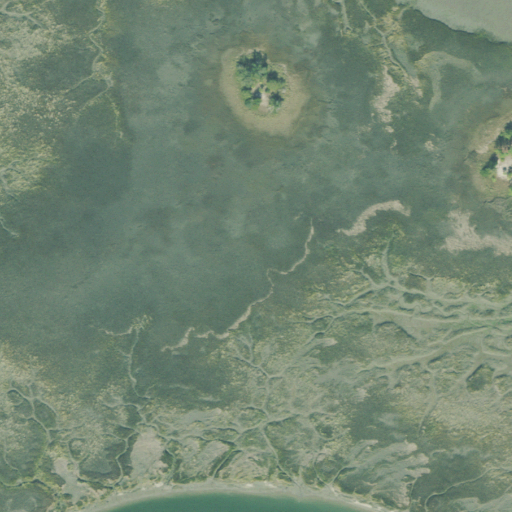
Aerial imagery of island in Georgia named Sylvan Island containing herbaceous wetlands and open water